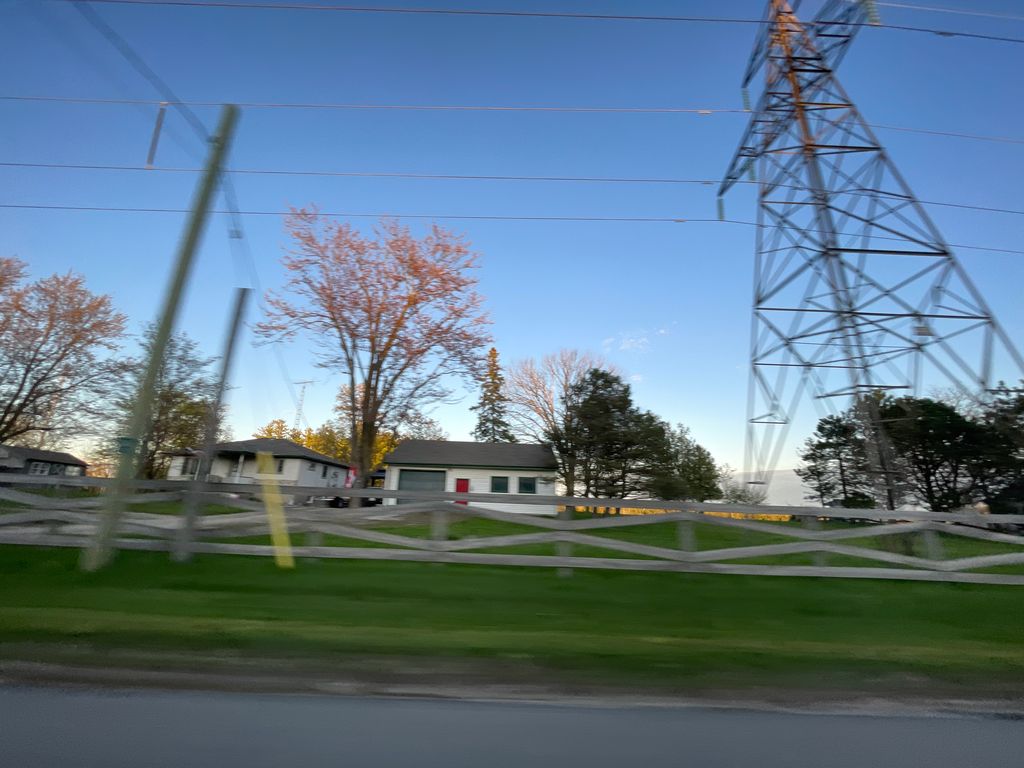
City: kitchener-waterloo